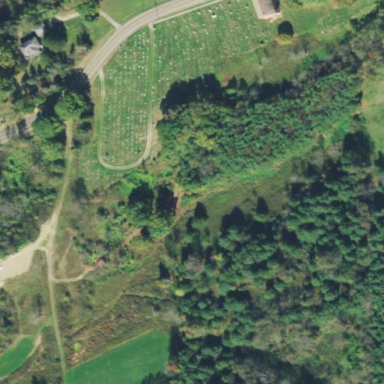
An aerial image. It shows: Grave yard.